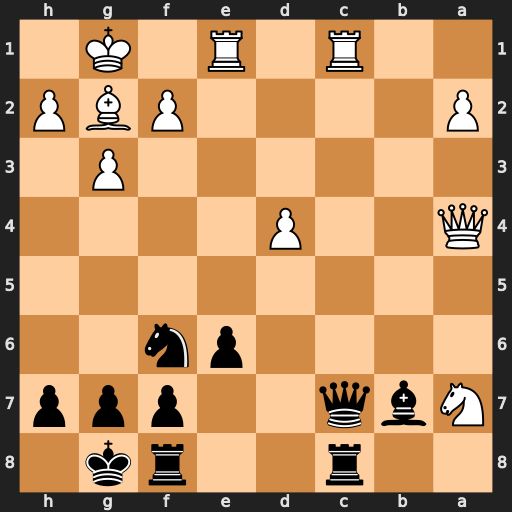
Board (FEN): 2r2rk1/Nbq2ppp/4pn2/8/Q2P4/6P1/P4PBP/2R1R1K1
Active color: b
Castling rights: -
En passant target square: -
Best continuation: Qxc1 Rxc1 Rxc1+